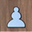
Piece: wP